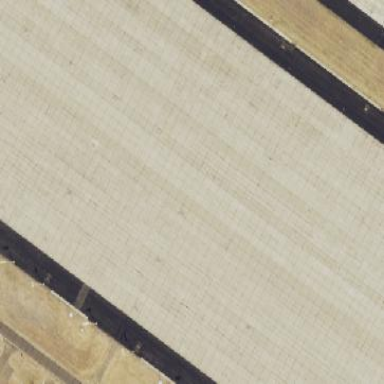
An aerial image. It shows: Apron at the airport.